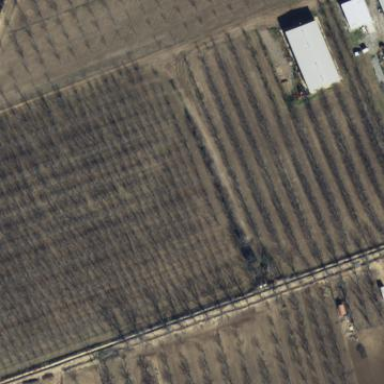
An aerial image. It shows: Orchard.